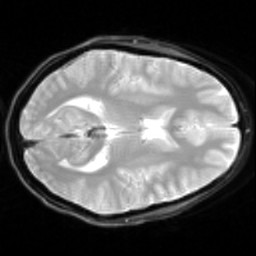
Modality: inplaneT2
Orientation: axial
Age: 23
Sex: female